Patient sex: F
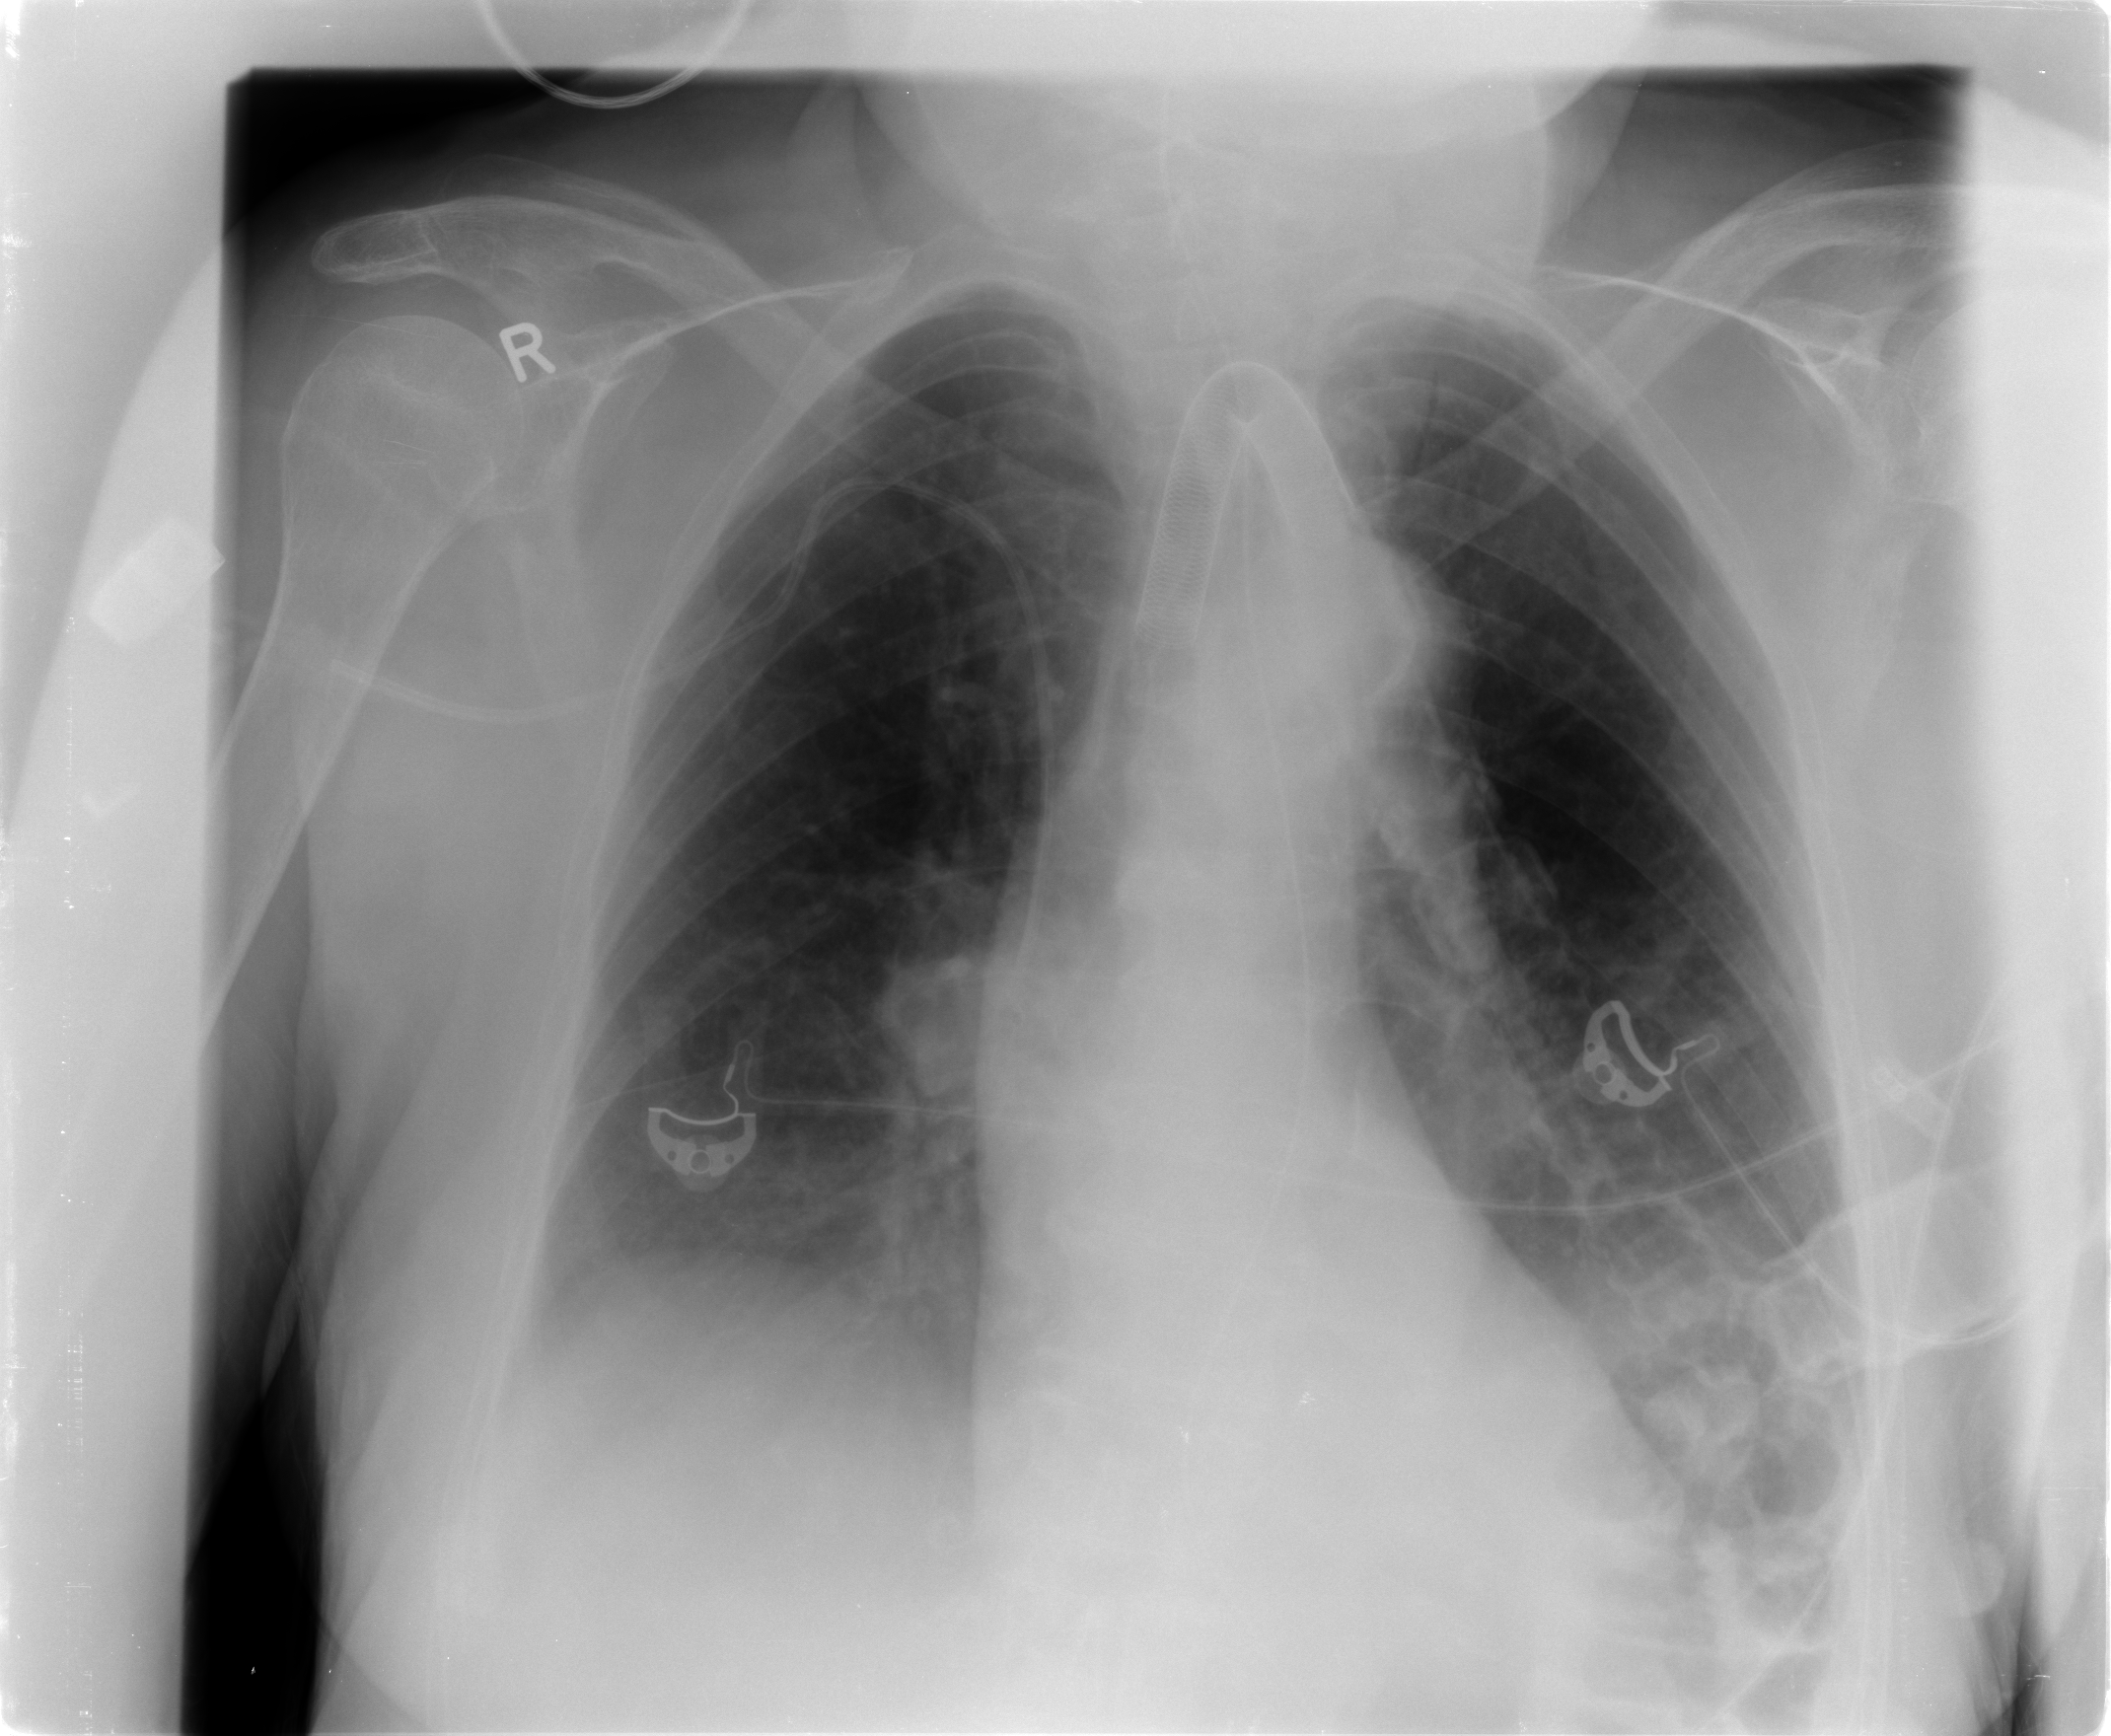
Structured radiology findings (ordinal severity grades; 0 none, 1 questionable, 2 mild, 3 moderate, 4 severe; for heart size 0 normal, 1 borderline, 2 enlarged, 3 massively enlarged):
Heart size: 0
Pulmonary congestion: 1
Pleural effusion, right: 2
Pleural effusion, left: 2
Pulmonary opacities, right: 0
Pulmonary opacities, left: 0
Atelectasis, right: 2
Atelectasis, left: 2